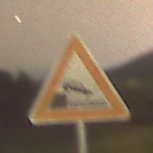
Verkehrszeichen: Ufer
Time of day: Night
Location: Outdoor (Suburban)
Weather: Clear
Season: NotSpecified
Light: Artificial